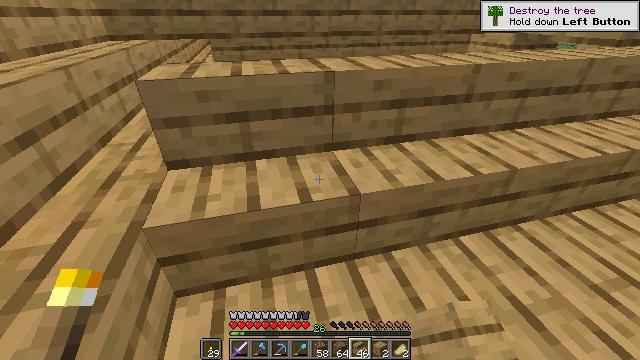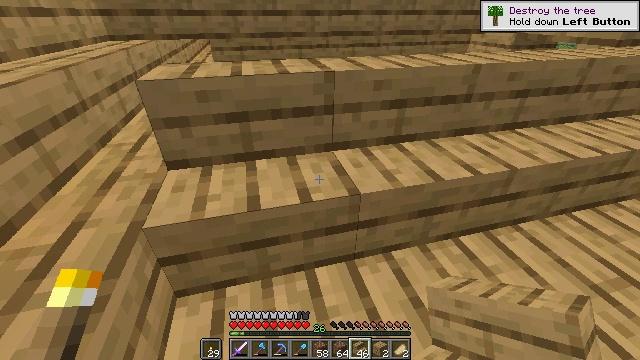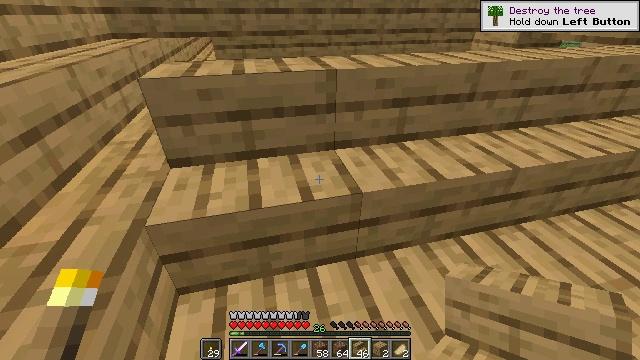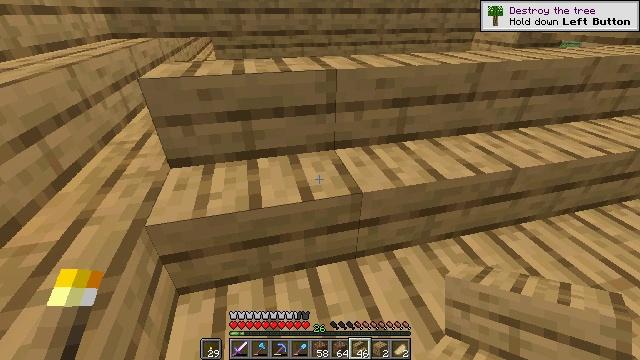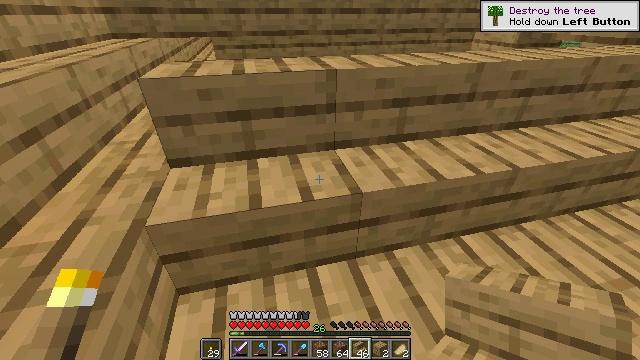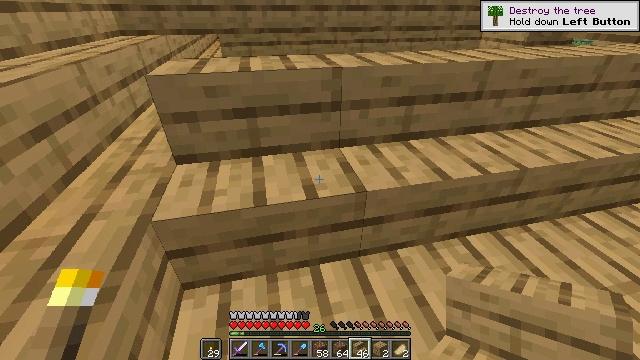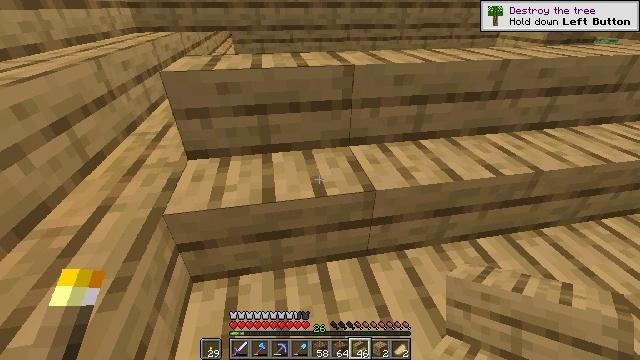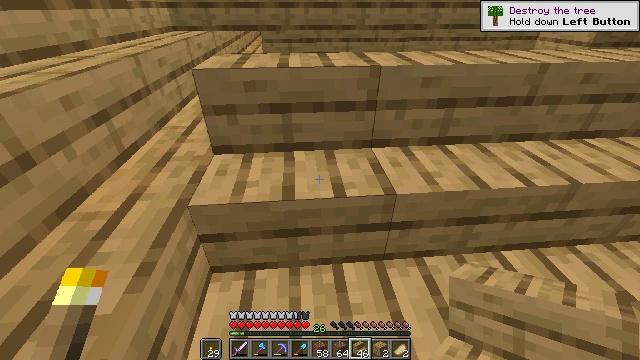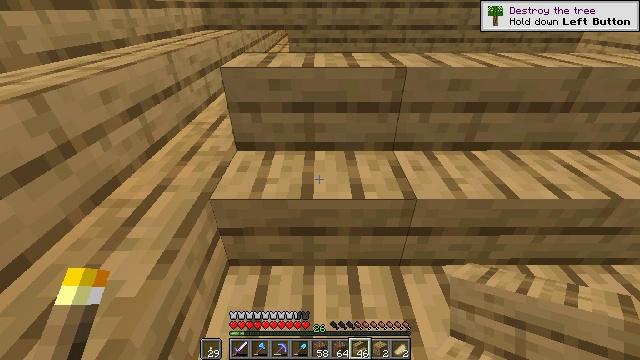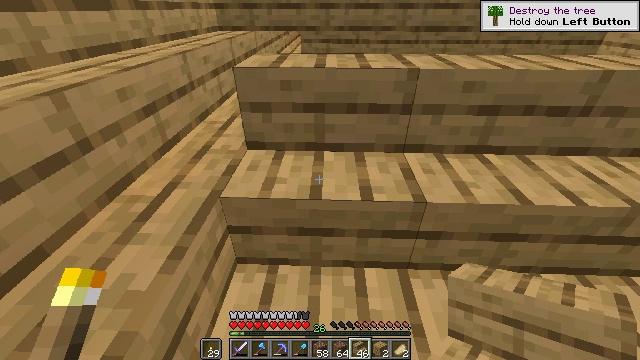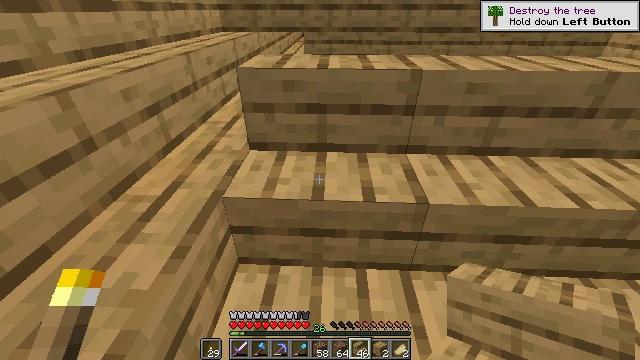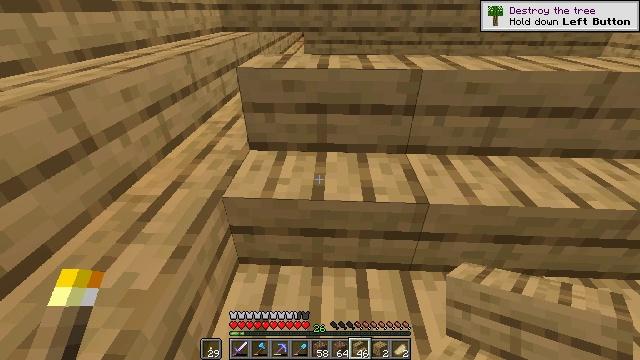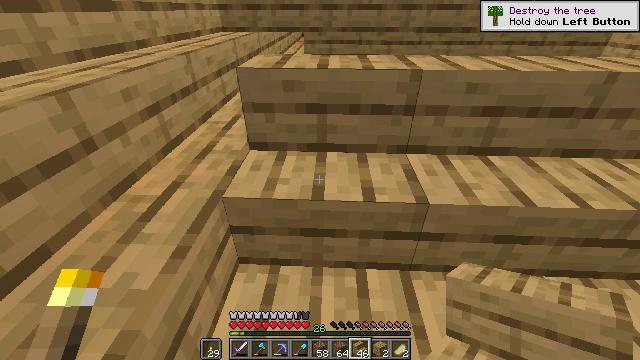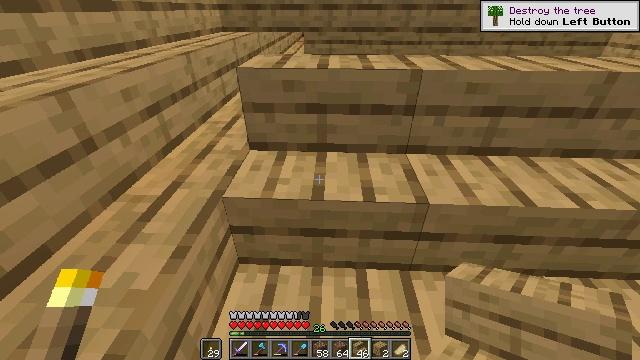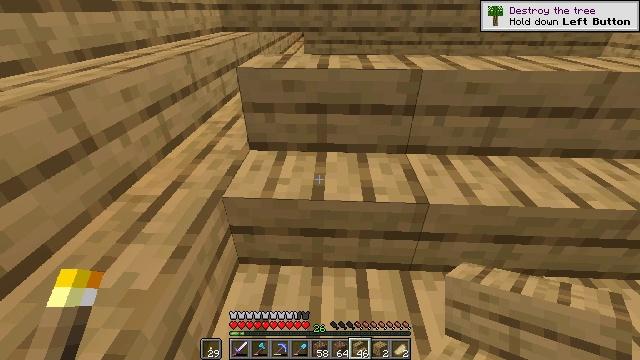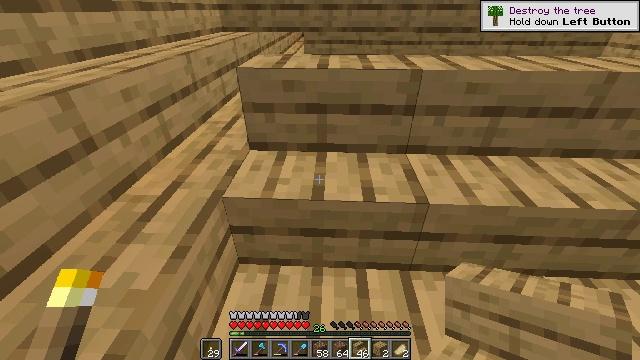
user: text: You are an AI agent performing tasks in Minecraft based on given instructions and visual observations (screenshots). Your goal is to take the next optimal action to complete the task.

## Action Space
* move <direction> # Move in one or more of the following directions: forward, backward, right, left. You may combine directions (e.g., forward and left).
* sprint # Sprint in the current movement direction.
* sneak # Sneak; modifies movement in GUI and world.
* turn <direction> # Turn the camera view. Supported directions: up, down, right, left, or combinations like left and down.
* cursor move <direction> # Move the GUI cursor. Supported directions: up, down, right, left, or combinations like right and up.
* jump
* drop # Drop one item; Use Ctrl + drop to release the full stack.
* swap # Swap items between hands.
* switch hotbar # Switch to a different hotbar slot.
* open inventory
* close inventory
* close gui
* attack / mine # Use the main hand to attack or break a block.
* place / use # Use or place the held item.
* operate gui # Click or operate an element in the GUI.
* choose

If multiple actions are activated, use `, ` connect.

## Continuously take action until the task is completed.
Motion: motion action
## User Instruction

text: Mine oak stairs.
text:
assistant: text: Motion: sneak
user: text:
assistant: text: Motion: sneak
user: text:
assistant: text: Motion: sneak
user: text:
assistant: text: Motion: sneak
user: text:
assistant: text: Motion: sneak, turn left
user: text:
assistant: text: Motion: sneak, turn left
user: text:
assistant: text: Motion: sneak, turn left
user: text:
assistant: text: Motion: sneak, turn left
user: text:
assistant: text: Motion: sneak, turn left
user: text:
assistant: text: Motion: sneak
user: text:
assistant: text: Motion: sneak
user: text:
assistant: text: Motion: sneak
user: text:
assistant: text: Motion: sneak
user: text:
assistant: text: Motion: sneak
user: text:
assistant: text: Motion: sneak
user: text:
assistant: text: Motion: sneak
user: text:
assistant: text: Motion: sneak
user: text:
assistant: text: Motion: sneak
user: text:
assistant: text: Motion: sneak
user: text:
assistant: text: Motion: sneak
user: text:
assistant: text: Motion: sneak
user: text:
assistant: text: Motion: sneak
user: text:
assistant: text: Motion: sneak
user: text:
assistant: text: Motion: sneak
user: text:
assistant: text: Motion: sneak
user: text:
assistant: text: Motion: sneak
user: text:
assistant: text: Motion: sneak
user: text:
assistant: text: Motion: sneak
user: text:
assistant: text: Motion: sneak
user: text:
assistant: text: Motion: sneak